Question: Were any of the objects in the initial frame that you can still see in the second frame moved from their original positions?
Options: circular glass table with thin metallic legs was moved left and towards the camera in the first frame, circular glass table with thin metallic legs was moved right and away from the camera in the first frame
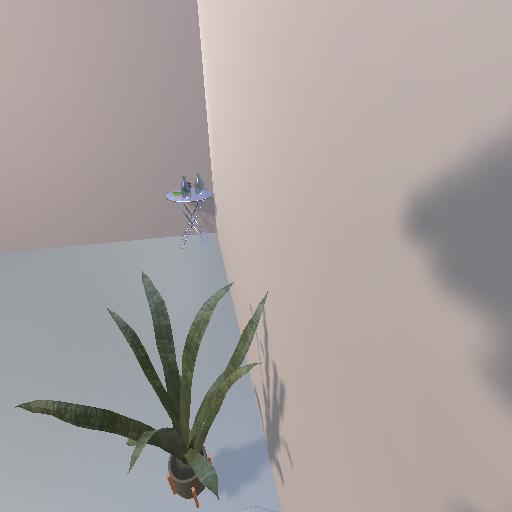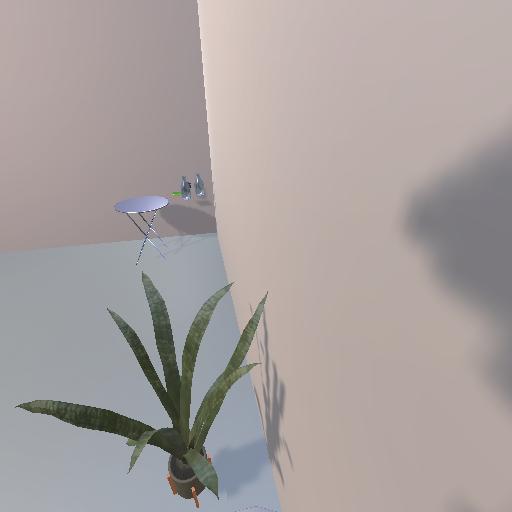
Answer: circular glass table with thin metallic legs was moved left and towards the camera in the first frame